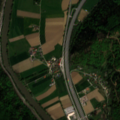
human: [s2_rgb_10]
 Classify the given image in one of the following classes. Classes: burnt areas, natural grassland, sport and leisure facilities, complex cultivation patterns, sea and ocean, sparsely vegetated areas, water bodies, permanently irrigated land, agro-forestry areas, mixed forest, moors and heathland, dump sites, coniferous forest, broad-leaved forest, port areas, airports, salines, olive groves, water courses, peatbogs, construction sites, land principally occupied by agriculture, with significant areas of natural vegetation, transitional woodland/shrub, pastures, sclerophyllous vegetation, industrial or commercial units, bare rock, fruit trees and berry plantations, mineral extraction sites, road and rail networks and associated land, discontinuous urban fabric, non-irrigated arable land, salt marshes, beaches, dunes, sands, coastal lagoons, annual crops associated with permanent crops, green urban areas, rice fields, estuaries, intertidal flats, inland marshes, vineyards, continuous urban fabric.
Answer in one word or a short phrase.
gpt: discontinuous urban fabric, non-irrigated arable land, complex cultivation patterns, broad-leaved forest